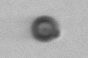
Label: bead